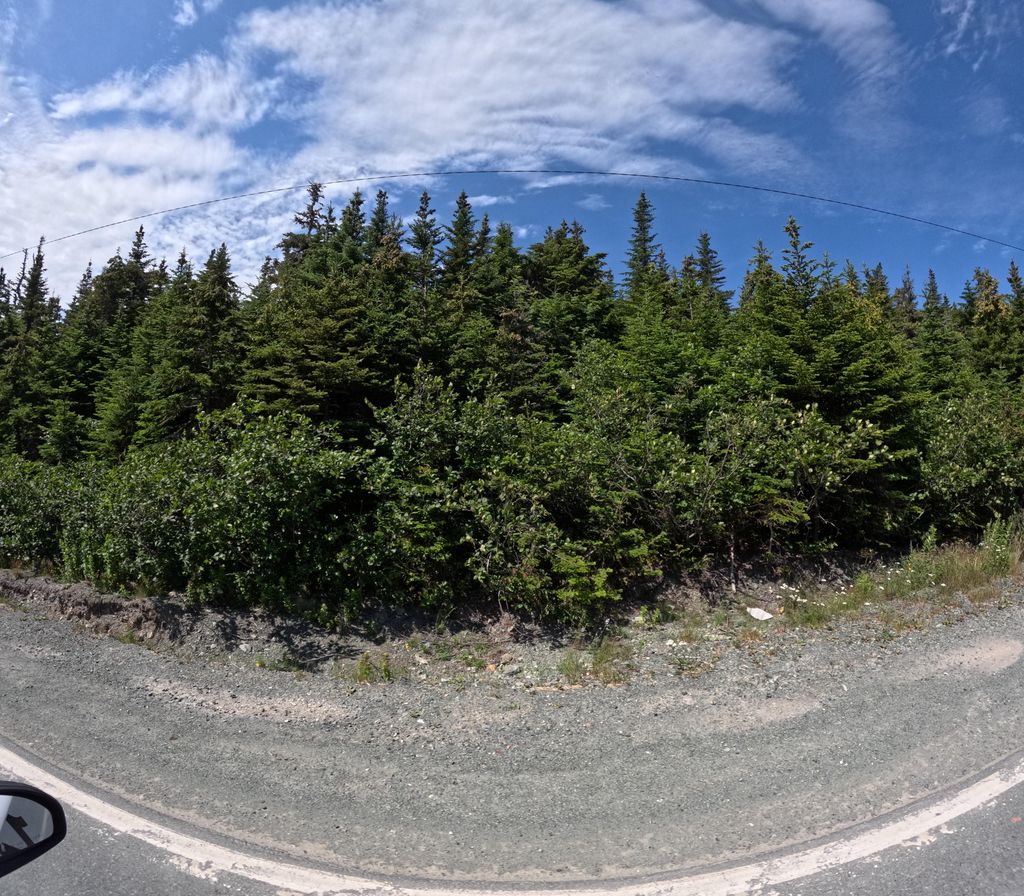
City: st_johns